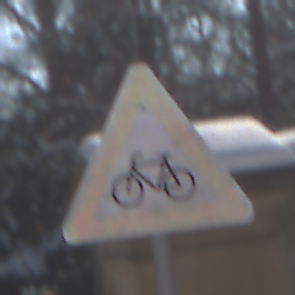
Verkehrszeichen: RadverkehrRechts
Umgebung: Outdoor, Special
Tageszeit: MorningAfternoon
Wetter: Clear
Licht: Natural
Jahreszeit: Winter
Kontrast: HighContrast